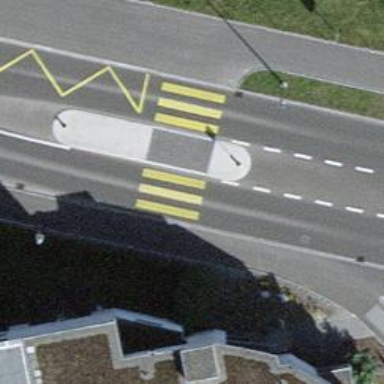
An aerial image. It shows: Uncontrolled zebra crossing with marked island on the road.